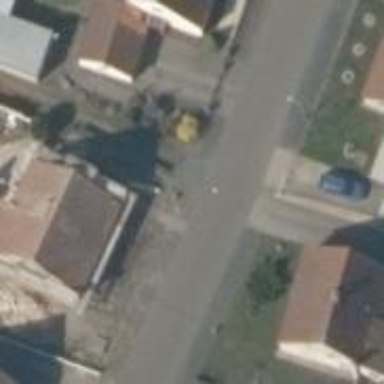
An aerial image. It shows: Asphalt road in residential area.